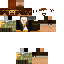
A male human skin with medium skin, wearing brown long hair dressed in a blue hoodie and brown pants, featuring a closed mouth.